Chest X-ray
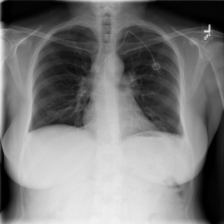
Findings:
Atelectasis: negative
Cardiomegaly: negative
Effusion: positive
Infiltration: positive
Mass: negative
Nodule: negative
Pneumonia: negative
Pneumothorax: negative
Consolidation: negative
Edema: negative
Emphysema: negative
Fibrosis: negative
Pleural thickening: negative
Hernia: negative